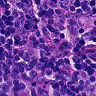
Metastatic tissue present: no